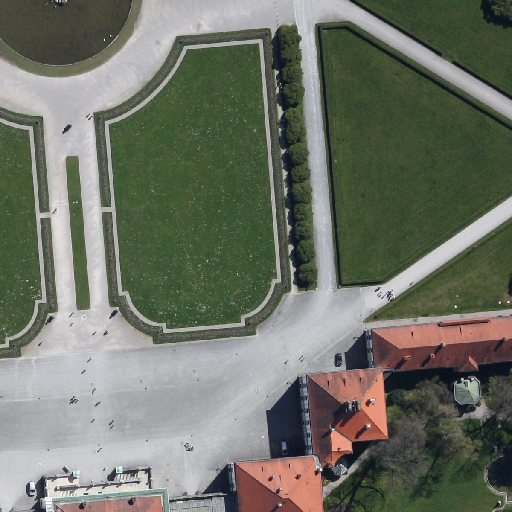
Referring expression: vehicle